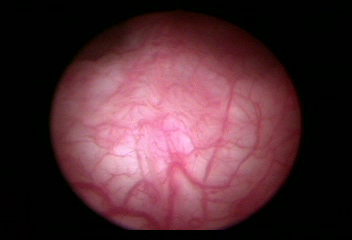
Modality: WLC
Class: Normal mucosa
Bladder cancer association: No